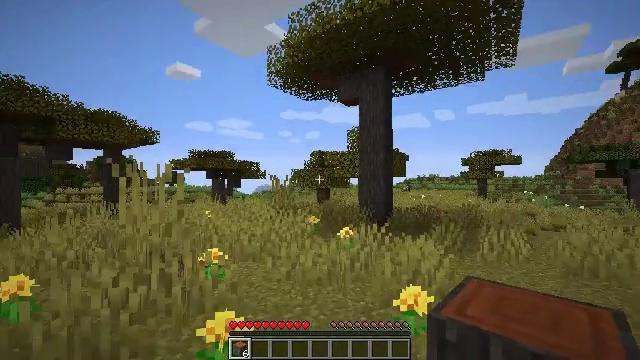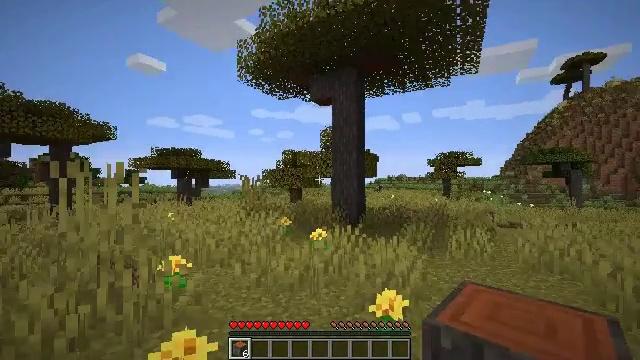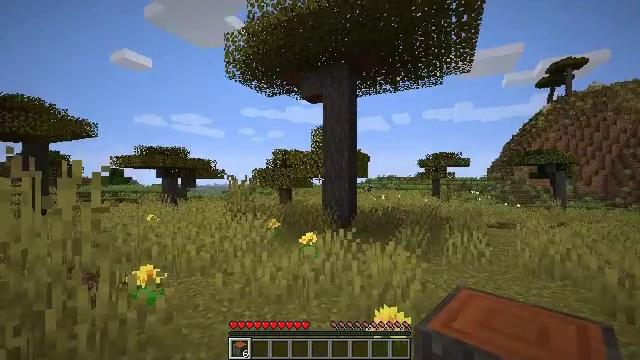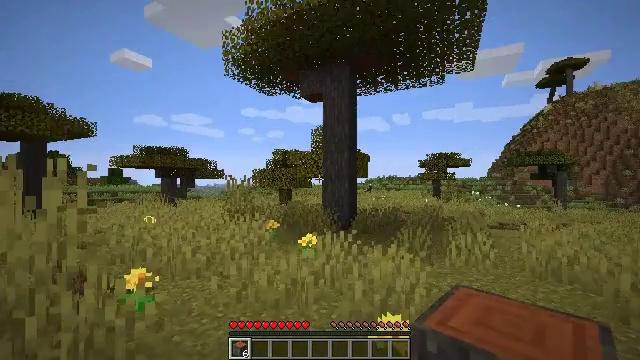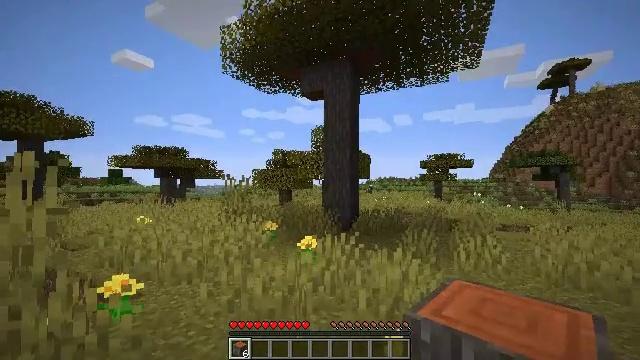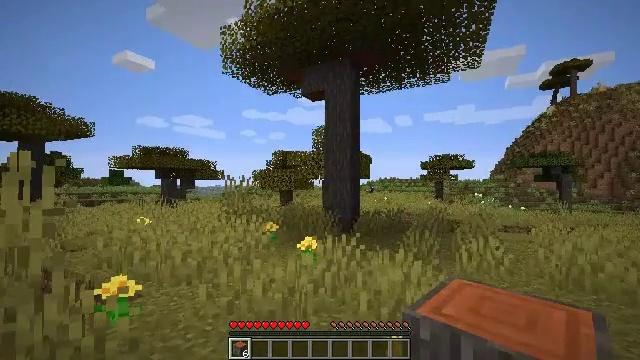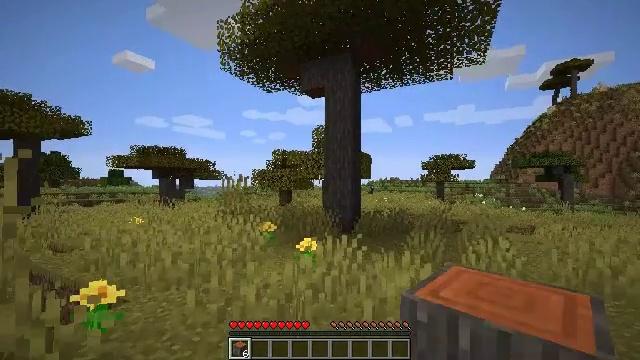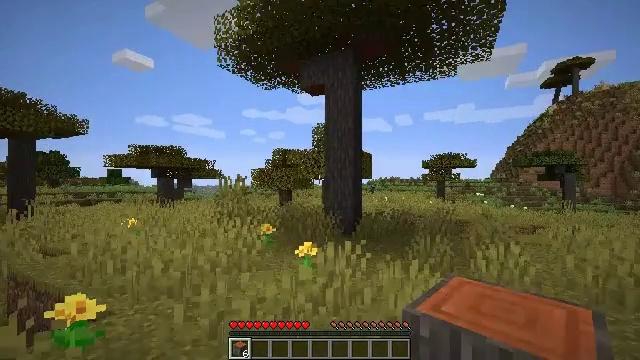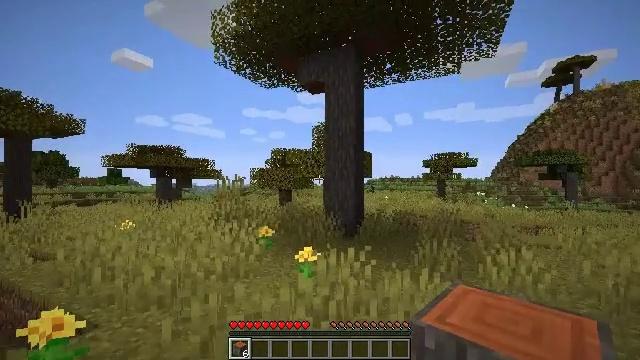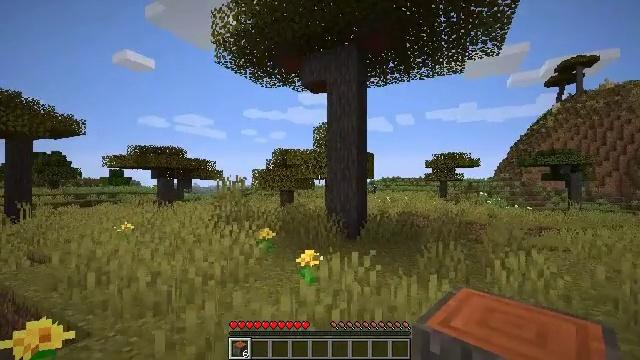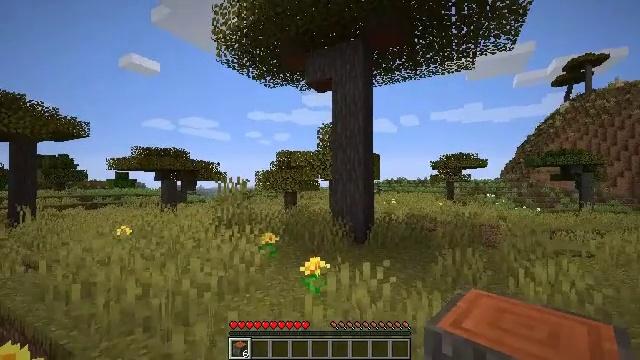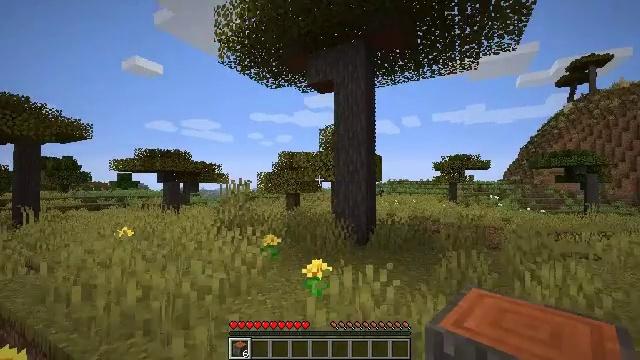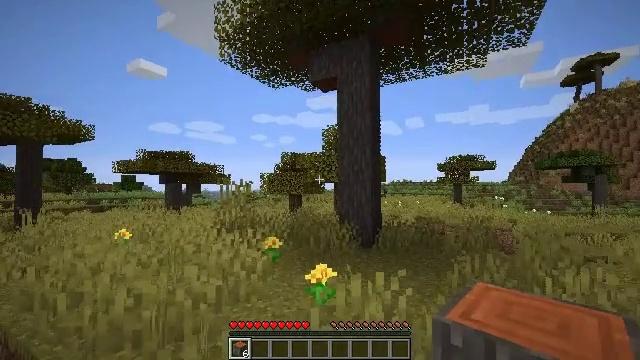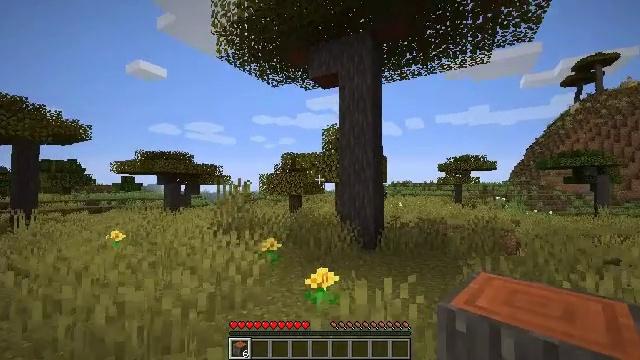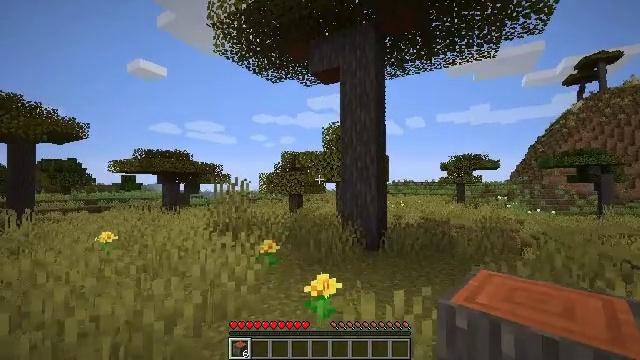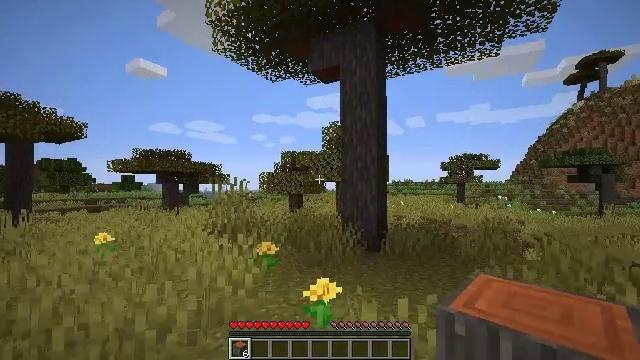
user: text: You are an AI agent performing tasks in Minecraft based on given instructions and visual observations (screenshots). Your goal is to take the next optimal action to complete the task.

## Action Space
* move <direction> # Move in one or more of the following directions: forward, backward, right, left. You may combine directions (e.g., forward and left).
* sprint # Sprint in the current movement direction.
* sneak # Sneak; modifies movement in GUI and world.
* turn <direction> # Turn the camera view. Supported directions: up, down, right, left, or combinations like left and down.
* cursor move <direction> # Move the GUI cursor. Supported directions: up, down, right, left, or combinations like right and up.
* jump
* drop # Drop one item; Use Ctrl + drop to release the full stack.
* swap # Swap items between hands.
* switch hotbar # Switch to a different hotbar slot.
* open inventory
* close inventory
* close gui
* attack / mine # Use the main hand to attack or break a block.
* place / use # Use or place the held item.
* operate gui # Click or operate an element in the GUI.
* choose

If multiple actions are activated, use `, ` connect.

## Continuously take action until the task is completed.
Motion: motion action
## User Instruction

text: Gather the acacia log for building.
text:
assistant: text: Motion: move forward, turn right
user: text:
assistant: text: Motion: move forward, turn right
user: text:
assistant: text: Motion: move forward
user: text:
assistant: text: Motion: move forward
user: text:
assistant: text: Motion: move forward
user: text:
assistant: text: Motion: move forward
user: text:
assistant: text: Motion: move forward
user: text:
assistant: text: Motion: move forward
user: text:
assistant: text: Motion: move forward
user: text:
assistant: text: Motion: move forward
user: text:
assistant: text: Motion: move forward
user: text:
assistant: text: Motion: move forward
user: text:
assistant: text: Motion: move forward
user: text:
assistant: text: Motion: move forward
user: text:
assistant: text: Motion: move forward
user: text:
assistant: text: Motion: move forward
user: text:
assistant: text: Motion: move forward
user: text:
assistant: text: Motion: move forward
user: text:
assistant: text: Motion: move forward
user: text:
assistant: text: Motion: move forward, turn down
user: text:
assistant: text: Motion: move forward, turn right and down
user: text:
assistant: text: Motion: move forward, turn down
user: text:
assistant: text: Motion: move forward, turn right and down
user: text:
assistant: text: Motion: move forward
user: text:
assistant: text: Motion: move forward, turn down
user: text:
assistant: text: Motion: move forward, turn down
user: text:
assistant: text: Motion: move forward
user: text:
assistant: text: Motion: move forward
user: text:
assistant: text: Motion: move forward
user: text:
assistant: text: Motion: move forward